Question: I am building a HUD for Pokerstars to show some related Statistics.
The Overlay is a UserControl : Form and i hide it from statusbar and Alt+T by winapi.
acutally it has a TopMost, to be always over the Pokertable, but this causes some Sideeffects:
i attached a screnshot to show my problem
- - -
Data i have:
- - -
Which WinAPI function can help ne? anyone knows some examples?
im sure, that its possible, there are Porgrams (PokerTracker, HoldemManager) which solved this Challenge.
The TopMost im using is to be always on top of the PokerTable. So if the user clicks on it, the HUD may not be overlayed.

---
//edit
i did it now with a Timer on 1ms intervalls, its working 60%, has some sideffects. better as nothing
'''
if (GetForegroundWindow() == TableHandle) {
this.TopMost = true;
} else {
this.TopMost = false;
}
'''
---
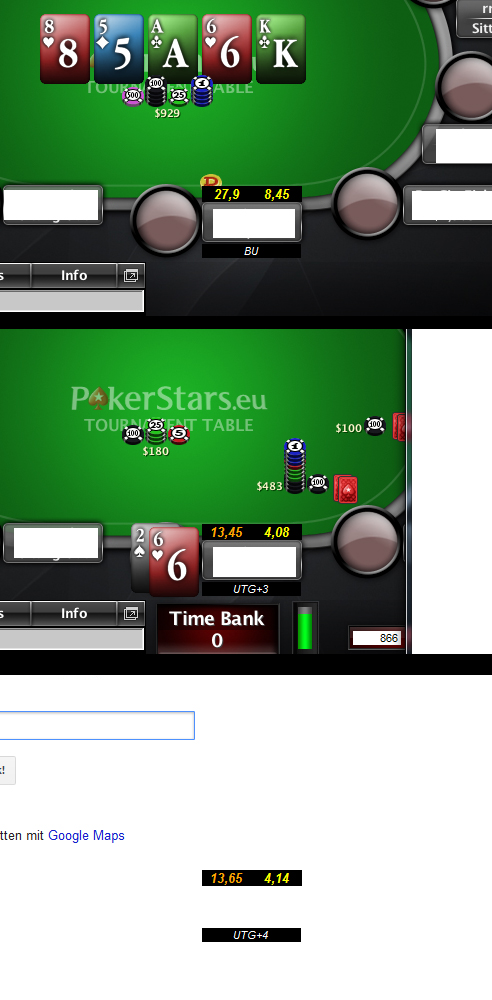
Answer: figured it out by myself - here we go!
'''
public class WinAPI {
[DllImport("user32.dll")]
public static extern IntPtr SetWindowLong(IntPtr hWnd, int nIndex, uint dwNewLong);
public const int GWL_HWNDPARENT = -8;
}
WinAPI.SetWindowLong(this.Handle, WinAPI.GWL_HWNDPARENT, (uint)this.ObservedHandle);
'''